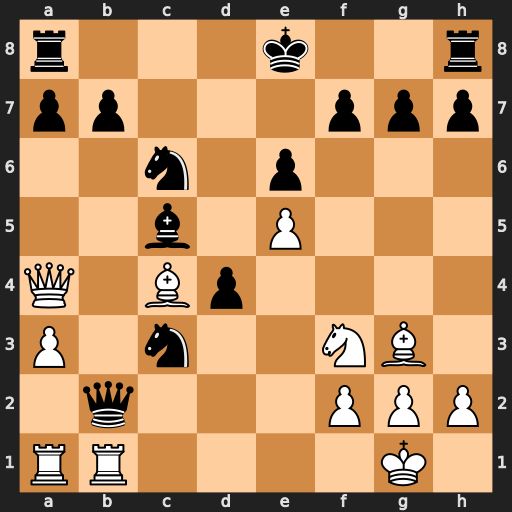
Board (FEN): r3k2r/pp3ppp/2n1p3/2b1P3/Q1Bp4/P1n2NB1/1q3PPP/RR4K1
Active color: w
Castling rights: kq
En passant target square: -
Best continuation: Qxc6+ bxc6 Rxb2